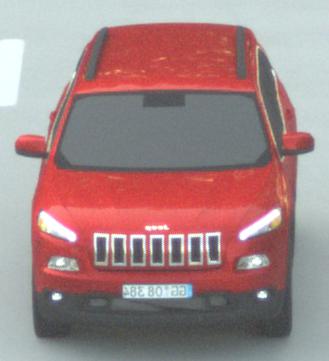
Make: Jeep
Model: Cherokee 3.2 V6 Pentastar
Detailed model: Cherokee (KL)
Model produced from: 2014/07
Model produced until: 2015/07
Doors: 5
Color: red
Road condition: dry road
Daytime: sunrise or sunset
Contrast: low contrast